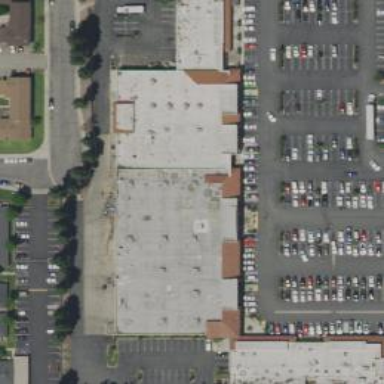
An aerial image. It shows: Supermarket.